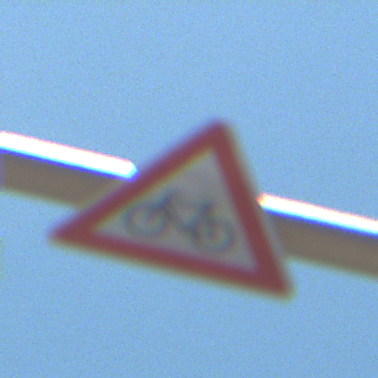
Verkehrszeichen: RadverkehrRechts
Umgebung: Outdoor, Nature
Tageszeit: Midday
Wetter: Clear
Licht: Natural
Jahreszeit: NotSpecified
Kontrast: HighContrast